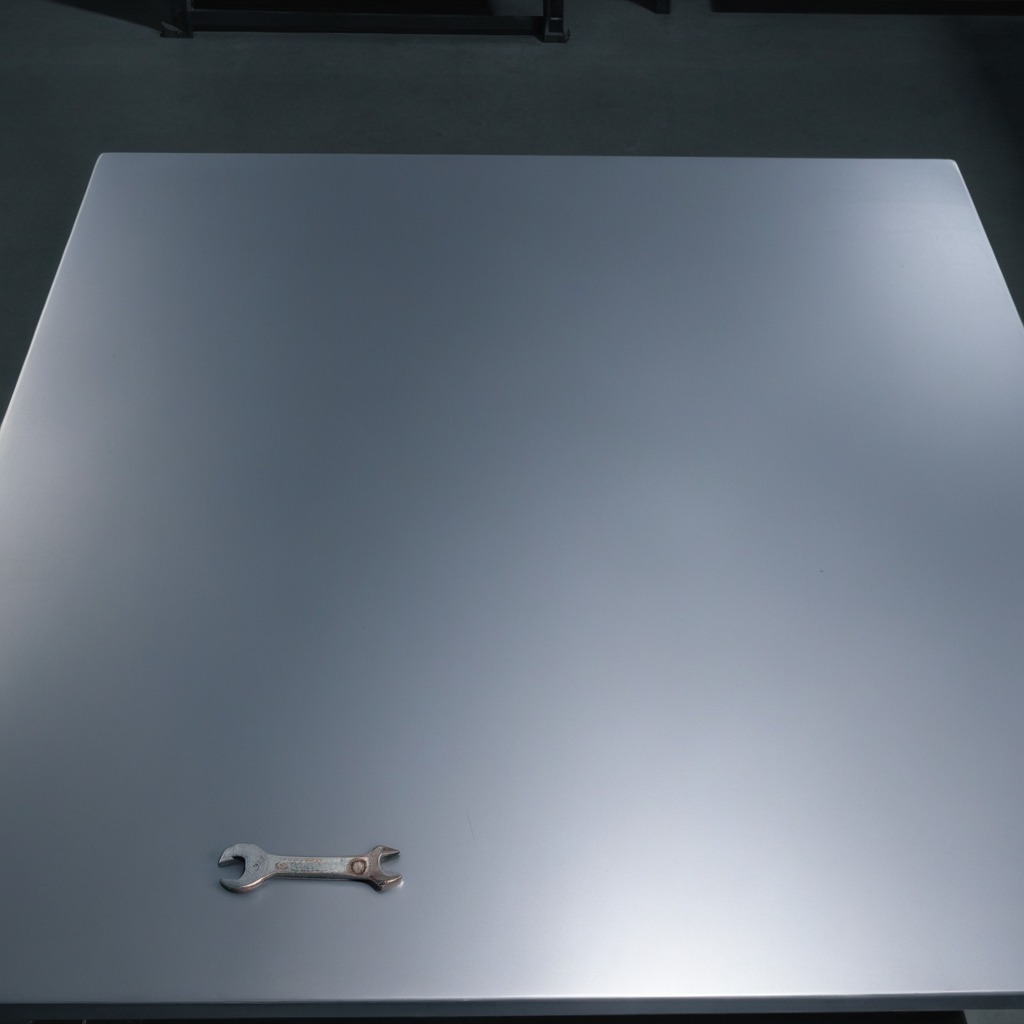
A wrench is lying on a clean empty table in a basement in the evening soft directional lighting on the tabletop realistic grain studio-quality clarity centered framing